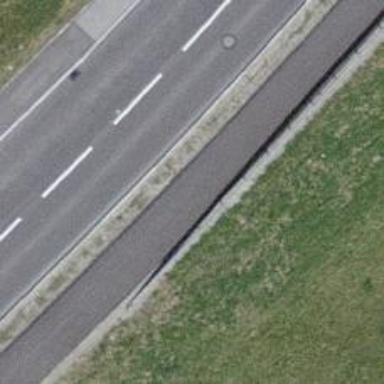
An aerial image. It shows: Cycleway.